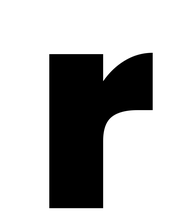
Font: Poppins-ExtraBold